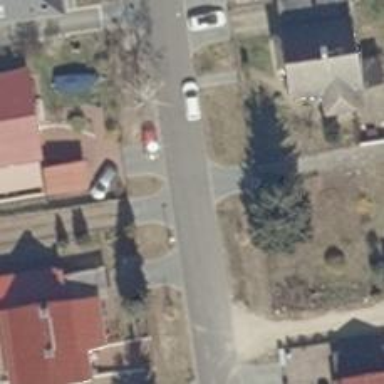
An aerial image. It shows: Residential road with asphalt surface.